Identify the alterations between these two images.
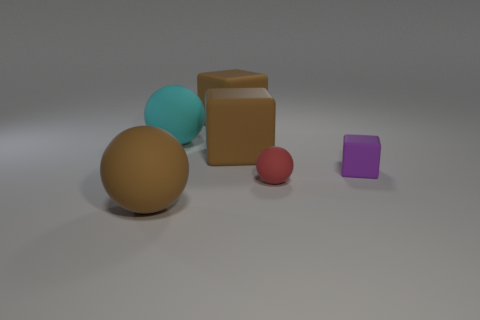
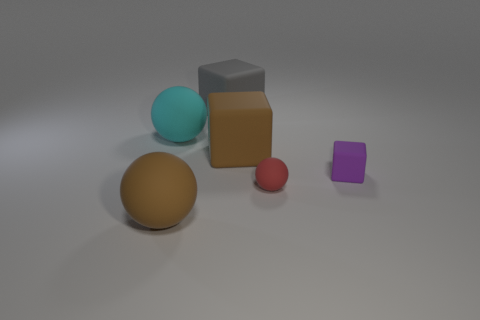
the large brown rubber block behind the big cyan ball became gray
the large brown rubber cube behind the cyan matte object became gray
the big brown matte cube that is behind the large cyan rubber sphere changed to gray
the large brown matte cube that is behind the big cyan thing turned gray